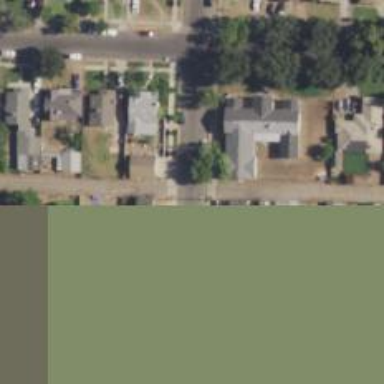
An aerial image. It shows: Alley classified as service road.